Field crop: tomato
Growth stage: 1
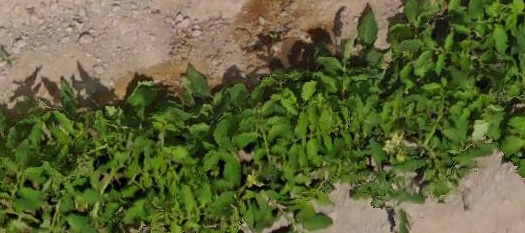
Species: tomato